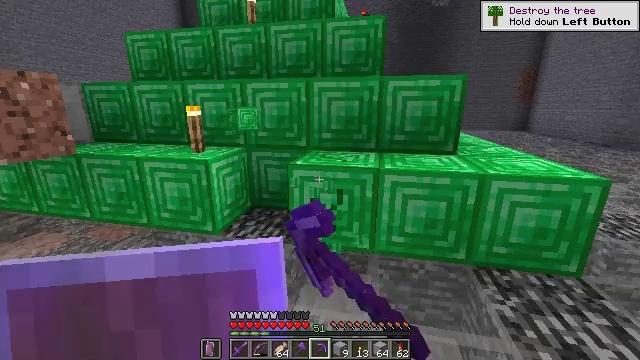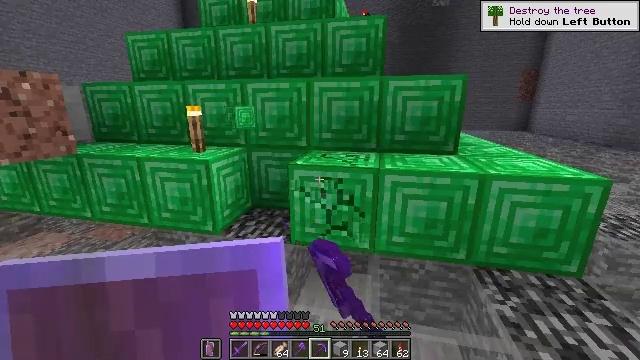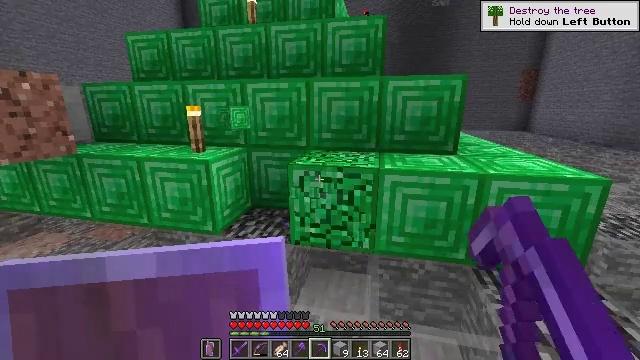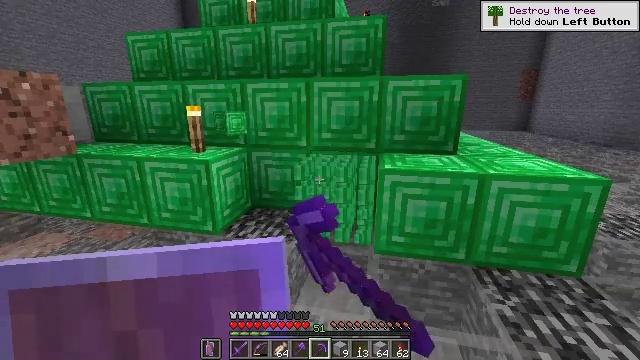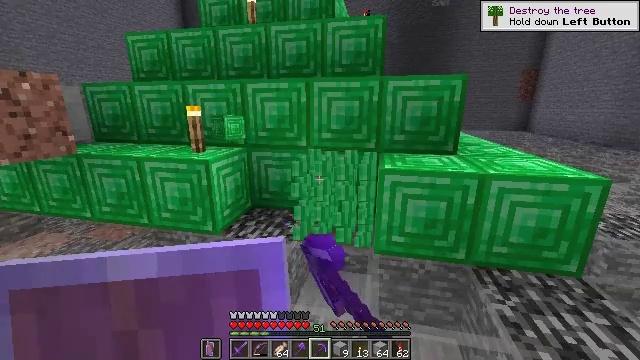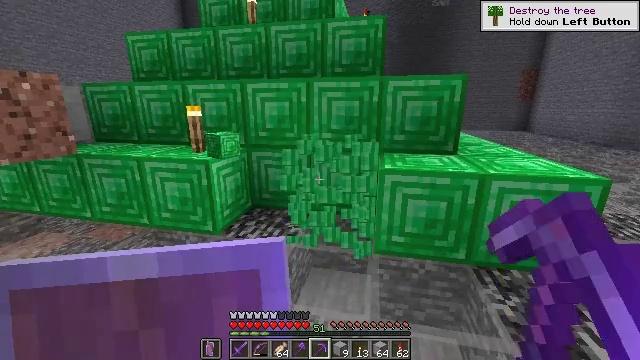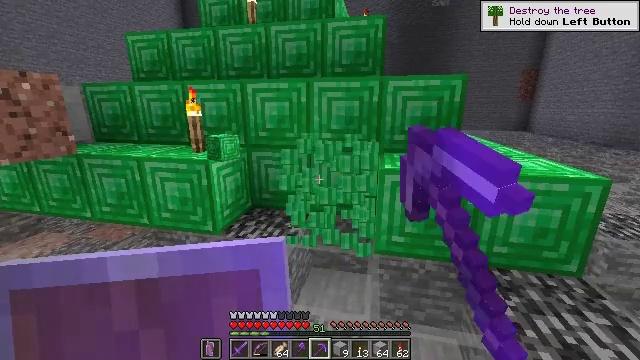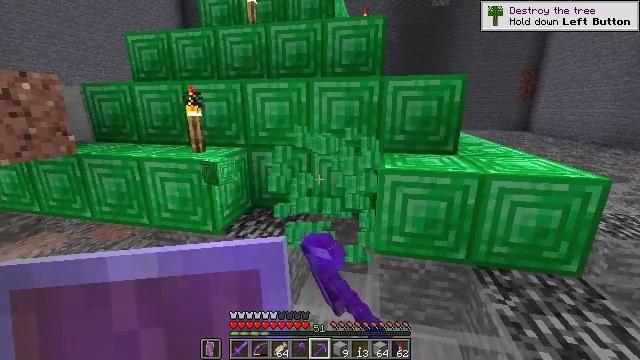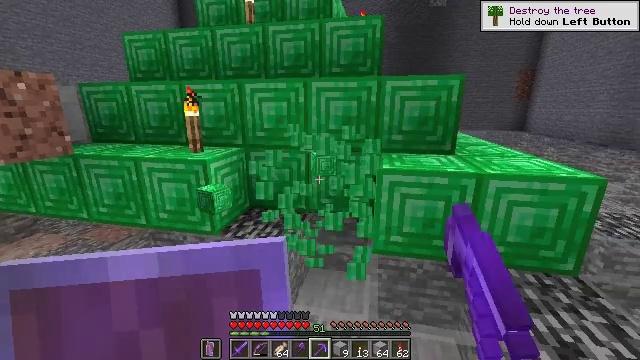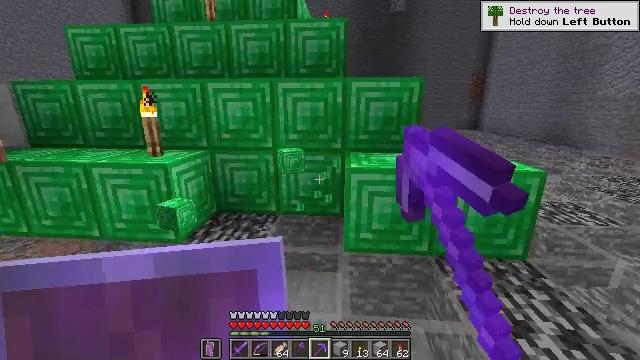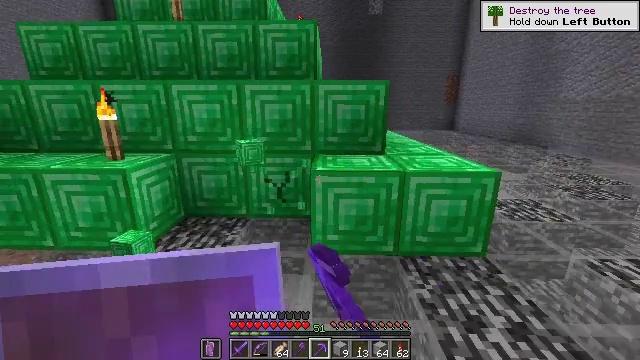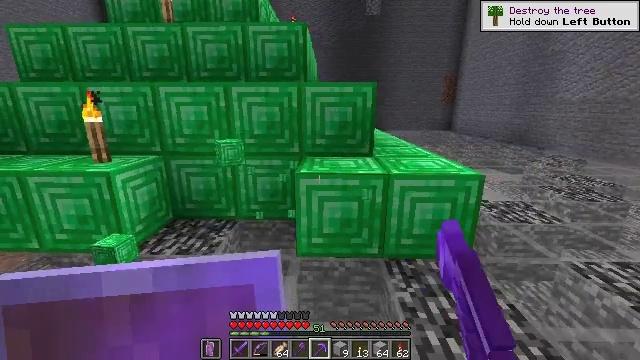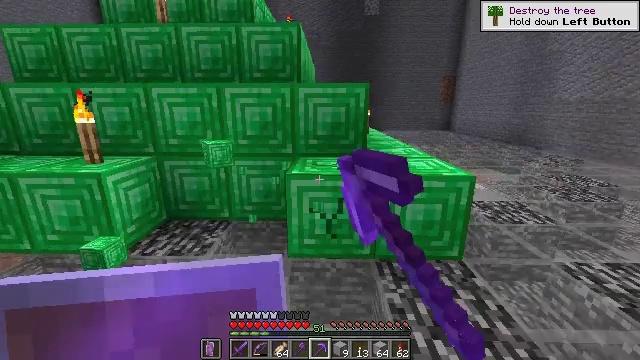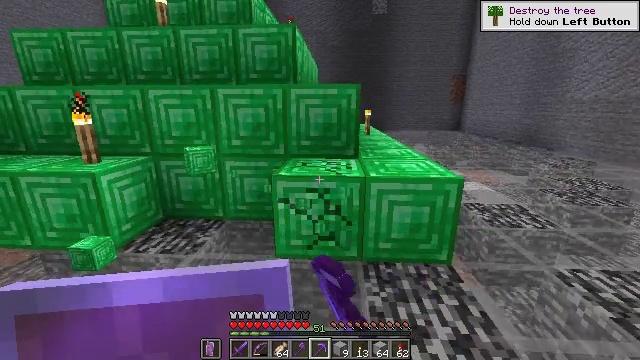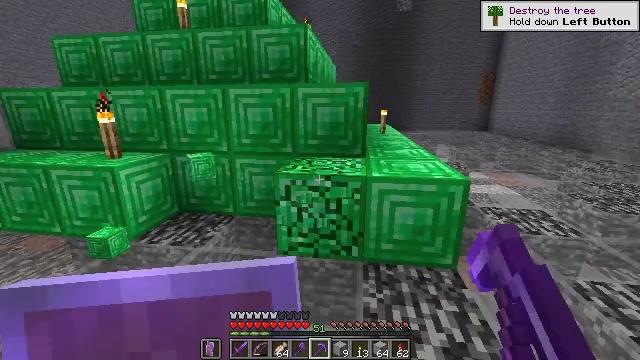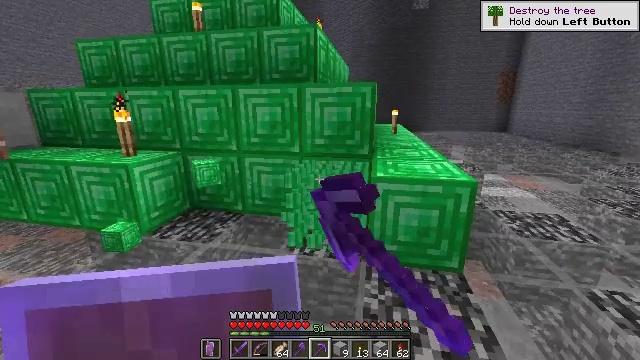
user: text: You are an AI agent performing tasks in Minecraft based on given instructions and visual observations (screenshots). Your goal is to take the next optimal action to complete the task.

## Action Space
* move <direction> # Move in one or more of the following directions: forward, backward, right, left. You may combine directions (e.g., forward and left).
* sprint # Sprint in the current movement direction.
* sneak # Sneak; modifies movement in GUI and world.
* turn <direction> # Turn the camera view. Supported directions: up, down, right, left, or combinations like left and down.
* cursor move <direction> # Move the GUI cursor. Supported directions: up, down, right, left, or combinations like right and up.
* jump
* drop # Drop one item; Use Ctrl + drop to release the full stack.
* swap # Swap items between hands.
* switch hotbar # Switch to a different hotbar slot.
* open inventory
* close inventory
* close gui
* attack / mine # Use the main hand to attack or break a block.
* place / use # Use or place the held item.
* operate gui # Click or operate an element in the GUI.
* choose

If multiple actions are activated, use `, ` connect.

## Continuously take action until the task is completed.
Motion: motion action
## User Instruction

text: Attack the emerald block with a tool.
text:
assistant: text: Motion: attack / mine
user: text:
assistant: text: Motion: attack / mine
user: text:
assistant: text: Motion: attack / mine
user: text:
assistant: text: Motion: attack / mine
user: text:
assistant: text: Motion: attack / mine
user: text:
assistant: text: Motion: attack / mine
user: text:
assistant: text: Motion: attack / mine
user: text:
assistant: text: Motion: attack / mine
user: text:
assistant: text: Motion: move right, turn right, attack / mine
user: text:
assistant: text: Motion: move right, turn right, attack / mine
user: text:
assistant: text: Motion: move right, attack / mine
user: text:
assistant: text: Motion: move right, attack / mine
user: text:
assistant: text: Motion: move right, turn left, attack / mine
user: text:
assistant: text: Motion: move right, turn left, attack / mine
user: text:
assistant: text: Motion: turn left, attack / mine
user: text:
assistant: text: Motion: turn left, attack / mine
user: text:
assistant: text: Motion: attack / mine
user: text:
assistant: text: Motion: attack / mine
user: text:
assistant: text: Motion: attack / mine
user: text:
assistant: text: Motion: attack / mine
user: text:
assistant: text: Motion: turn right and up, attack / mine
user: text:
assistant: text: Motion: turn right, attack / mine
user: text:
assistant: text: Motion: move right, attack / mine
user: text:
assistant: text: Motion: move forward and move right, attack / mine
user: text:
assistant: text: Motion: move forward and move right, attack / mine
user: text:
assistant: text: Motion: move forward and move right, attack / mine
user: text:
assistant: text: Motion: move forward, turn left, attack / mine
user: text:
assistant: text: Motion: move forward, turn left, attack / mine
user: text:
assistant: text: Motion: attack / mine
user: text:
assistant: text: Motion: attack / mine